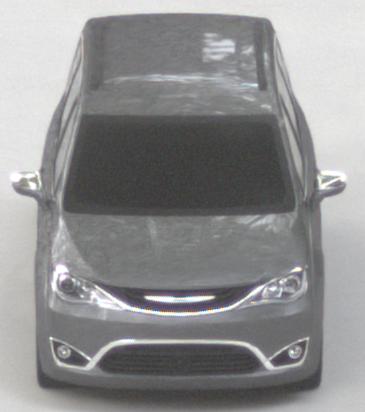
Make: Chrysler
Model: Pacifica
Detailed model: -
Model produced from: 2016
Model produced until: 2020
Doors: 5
Color: gray
Road condition: dry road
Daytime: morning or afternoon
Contrast: low contrast